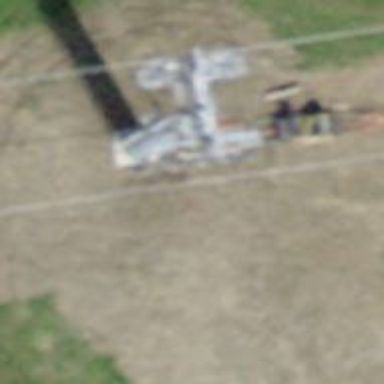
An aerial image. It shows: Pylon used for aerialway.